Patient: sex F, age 54
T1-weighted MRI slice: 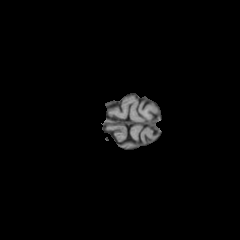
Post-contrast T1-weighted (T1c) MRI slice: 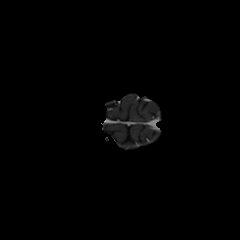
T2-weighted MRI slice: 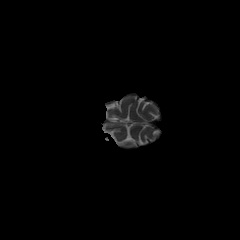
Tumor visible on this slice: no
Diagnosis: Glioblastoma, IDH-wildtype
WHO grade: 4